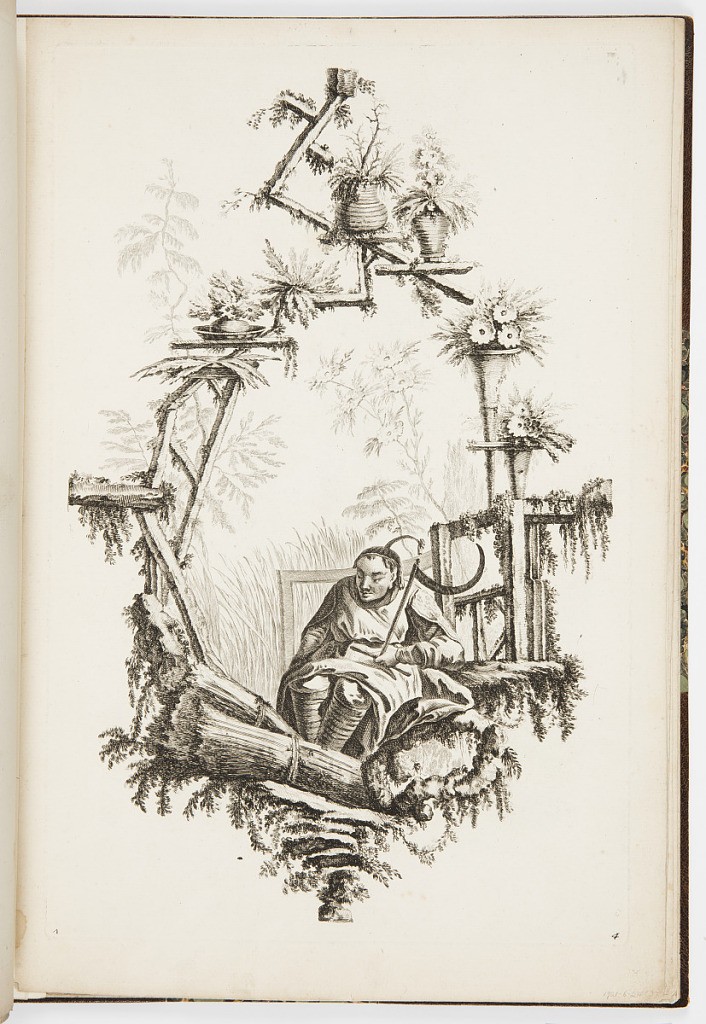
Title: Man Holding a Sickle
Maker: Jean-Baptiste Pillement, French, 1728–1808
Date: mid- 18th–late 18th century
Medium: Etching on laid paper
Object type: Bound print
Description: A chinoiserie-style print from a series of allegorical representations of the twelve months of the year. A seated male figure holds a sickle with two bunches of wheat at his feet, under a wooden canopy, decorated with vases of flowers. A landscape of plants, trees and flowers in the background. The plate is numbered.